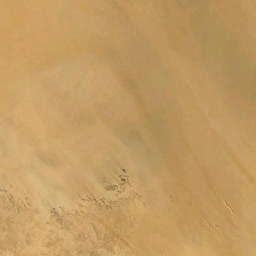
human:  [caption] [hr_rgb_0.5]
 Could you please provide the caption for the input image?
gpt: Simple yellow beach area

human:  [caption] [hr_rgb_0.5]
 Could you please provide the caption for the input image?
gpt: The region of the yellow desert seems very simple.

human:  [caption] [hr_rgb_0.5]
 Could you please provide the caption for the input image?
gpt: The Huangsha area looks simple.

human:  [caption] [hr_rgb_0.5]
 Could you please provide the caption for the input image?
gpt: The yellow desert zone seems very simple.

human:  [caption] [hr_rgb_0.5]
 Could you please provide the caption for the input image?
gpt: The Yellow Desert region seems very simple.